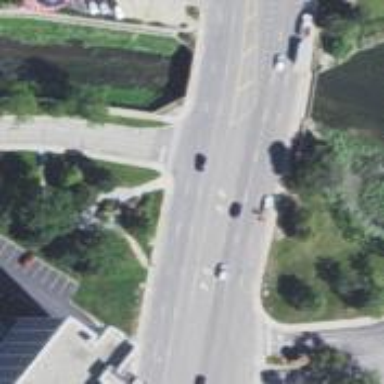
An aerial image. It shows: Uncontrolled zebra crossing on footway.